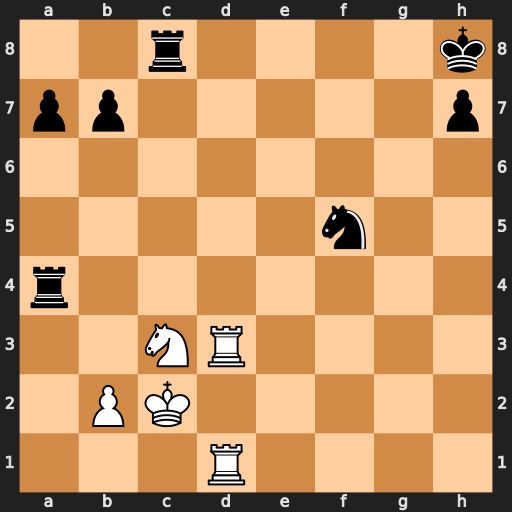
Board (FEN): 2r4k/pp5p/8/5n2/r7/2NR4/1PK5/3R4
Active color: w
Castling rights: -
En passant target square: -
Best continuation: Rd8+ Rxd8 Rxd8+